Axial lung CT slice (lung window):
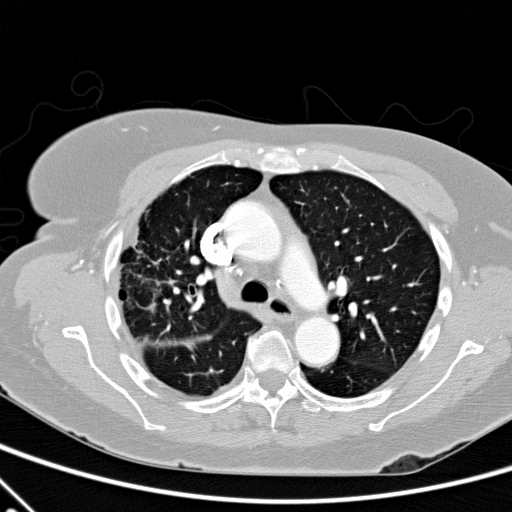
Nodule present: no